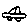
Label: car